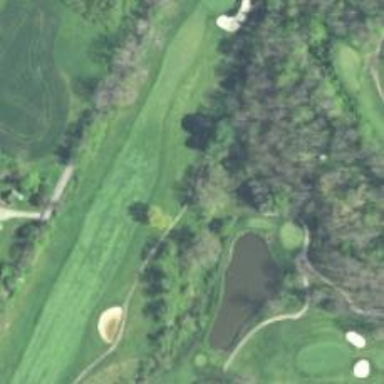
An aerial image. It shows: Golf fairway in the image.